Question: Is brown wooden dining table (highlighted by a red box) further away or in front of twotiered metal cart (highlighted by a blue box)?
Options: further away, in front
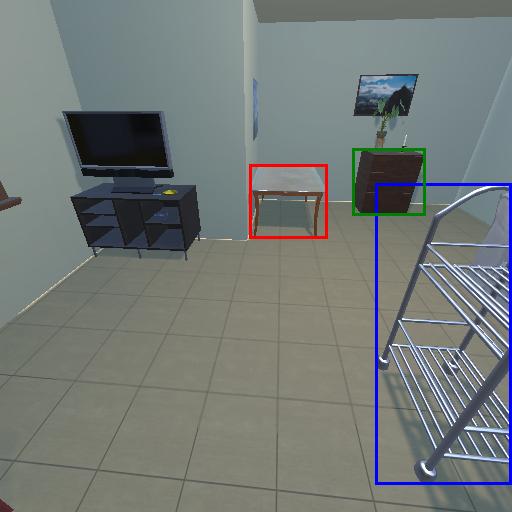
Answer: further away